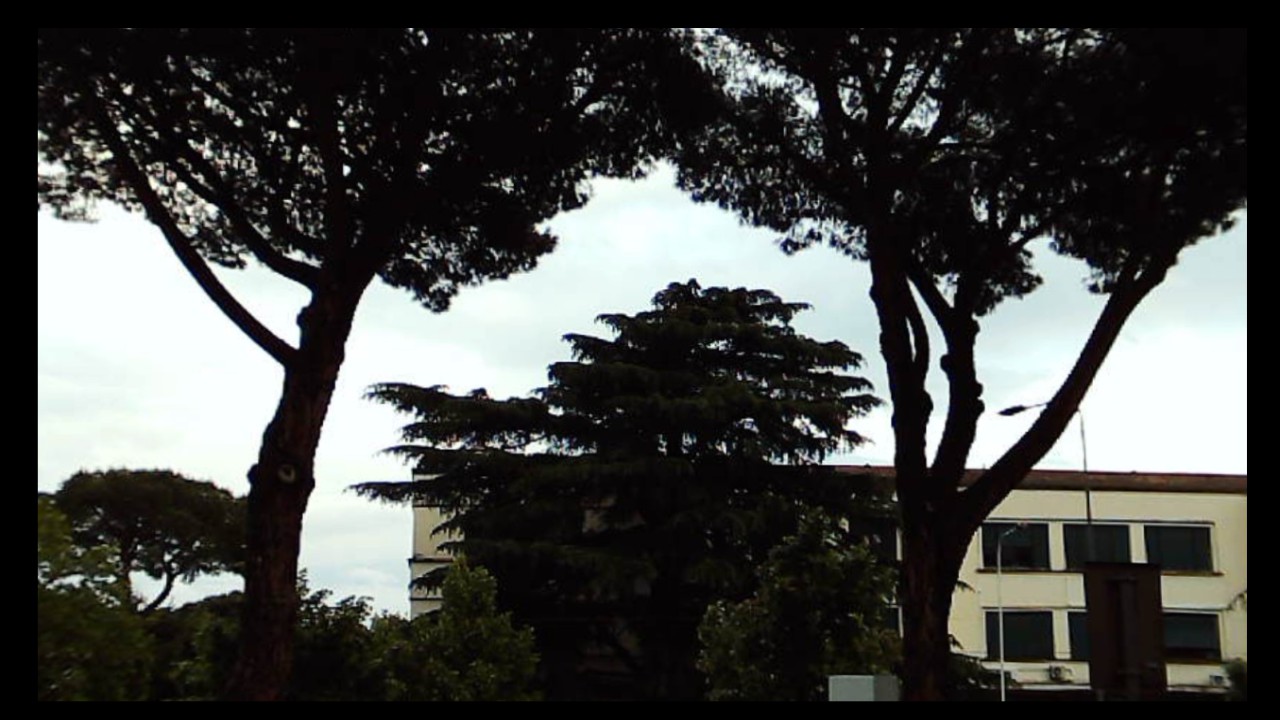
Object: DarwinFPV cineape20